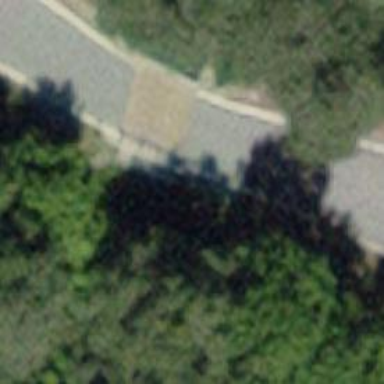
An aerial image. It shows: Unclassified road on asphalt surface with bridge.